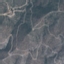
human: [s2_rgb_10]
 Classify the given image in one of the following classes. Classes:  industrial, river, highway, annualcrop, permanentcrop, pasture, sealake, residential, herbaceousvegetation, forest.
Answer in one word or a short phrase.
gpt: HerbaceousVegetation